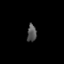
Tissue: lung
Cell type: Epithelial cells
Senescence score: 0.1748
Nuclear area (px): 157
Mean DAPI intensity: 84.58